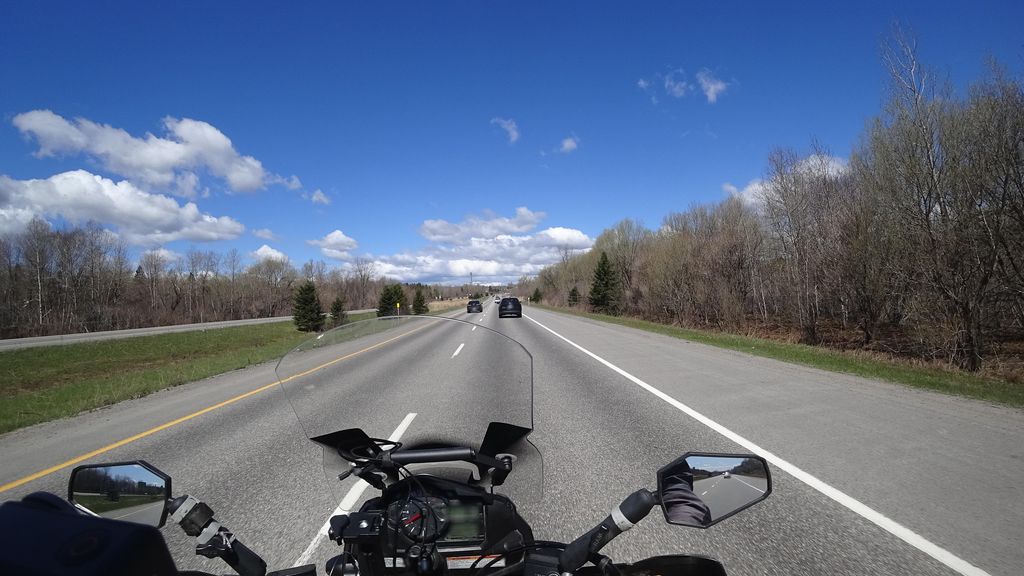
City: quebec_city